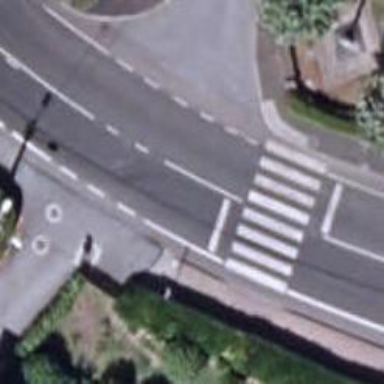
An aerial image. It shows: Marked zebra crossing on the road.